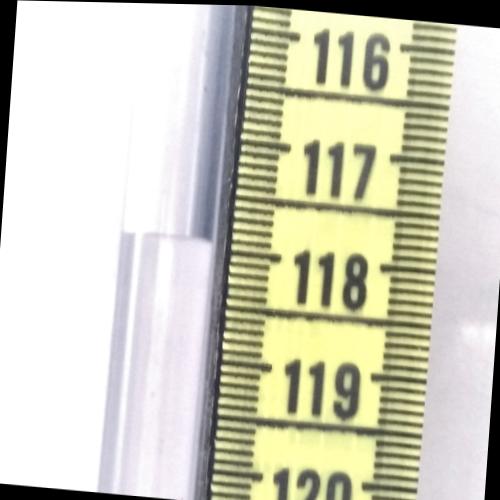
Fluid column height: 117.9 cm